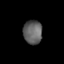
Tissue: skin
Cell type: Epithelial cells
Senescence score: 0.7915
Nuclear area (px): 441
Mean DAPI intensity: 96.24